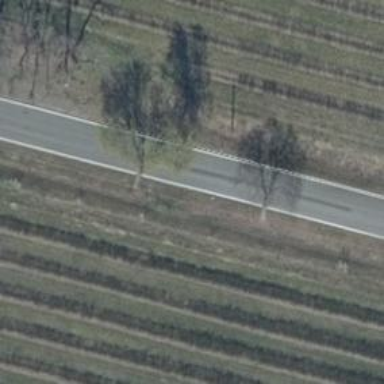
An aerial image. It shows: Deciduous broadleaved tree.